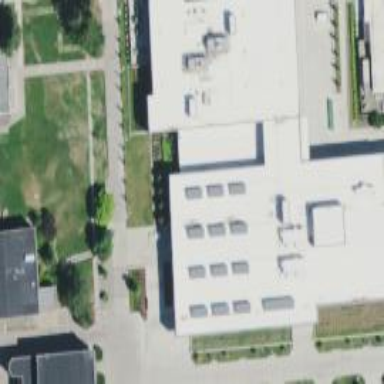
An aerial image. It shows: Public building.